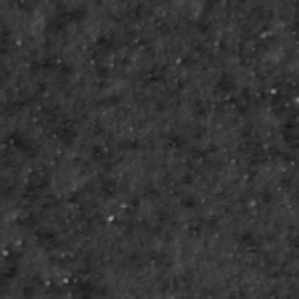
Label: frost